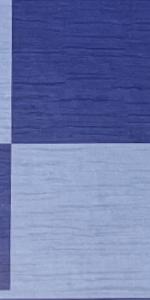
Label: Empty